Question: Consider this situation. You have a Movie Clip (red), that contains a Button (green) and another Movie Clip (blue) on top of that Button.

The picture here is considered to be "from the side", with the top "closer to the user".
Now, of course, the Movie Clips are receiving mouse input just fine. But for the button; I'd like for it to also detect the mouse when it is over the blue Movie Clip.
I tried setting 'mouseEnabled = false' for the blue Movie Clip, no effect.
Is there a better way to do this than converting the Button to a Movie Clip and 'gotoAndStop'? That would take time, so I'd like to know if there is an easier way.
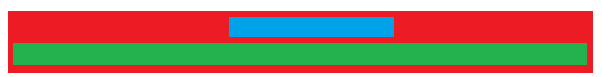
Answer: You should set <URL>'= false' on the blue Movie Clip for it to work.